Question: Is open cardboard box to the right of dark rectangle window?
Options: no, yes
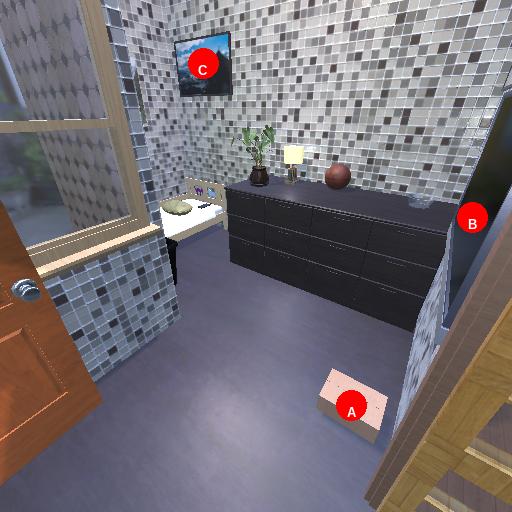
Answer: no